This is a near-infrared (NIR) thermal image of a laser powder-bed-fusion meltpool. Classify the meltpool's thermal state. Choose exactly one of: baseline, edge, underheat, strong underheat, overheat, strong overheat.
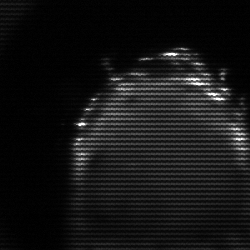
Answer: edge